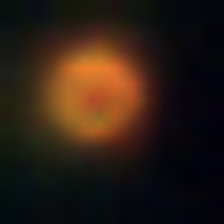
Taxon: NanoPlankton
Group: Other